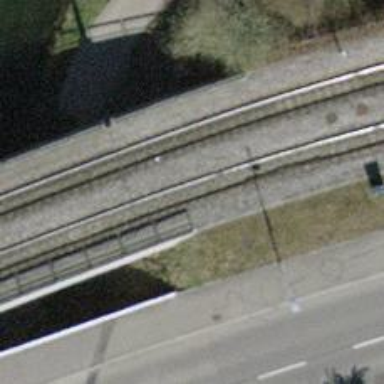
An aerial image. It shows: Tram bridge with electrified contact lines. It has one track passing through.